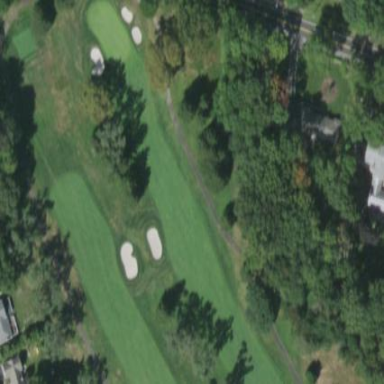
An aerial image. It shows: Grassy area designated as golf fairway.